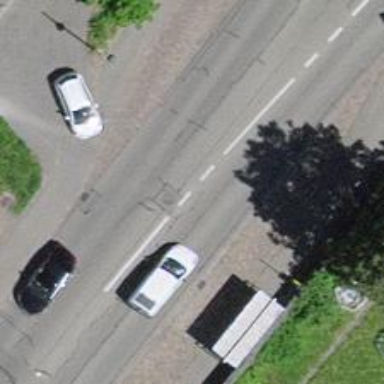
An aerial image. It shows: Bus stop with designated stop position for public transport.